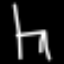
Label: chair